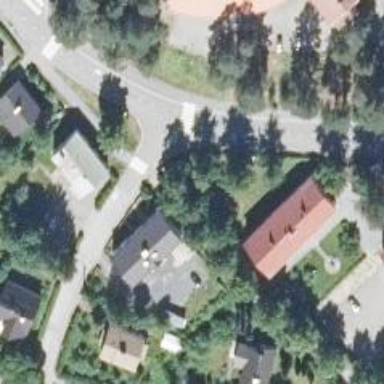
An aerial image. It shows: Residential area.